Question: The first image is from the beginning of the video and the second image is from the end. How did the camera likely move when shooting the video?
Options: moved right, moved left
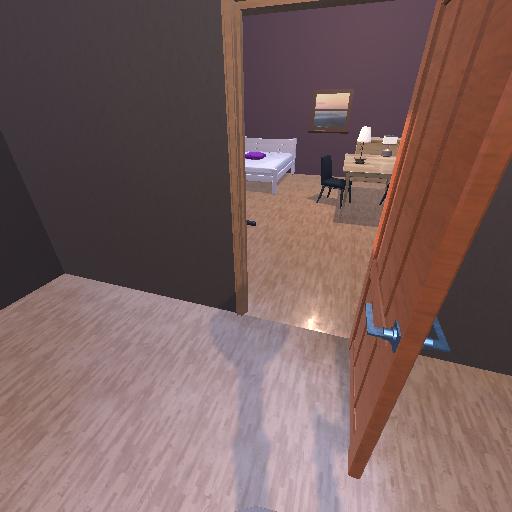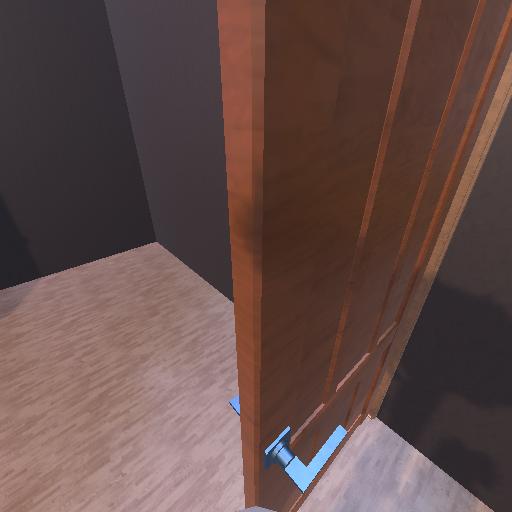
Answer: moved right